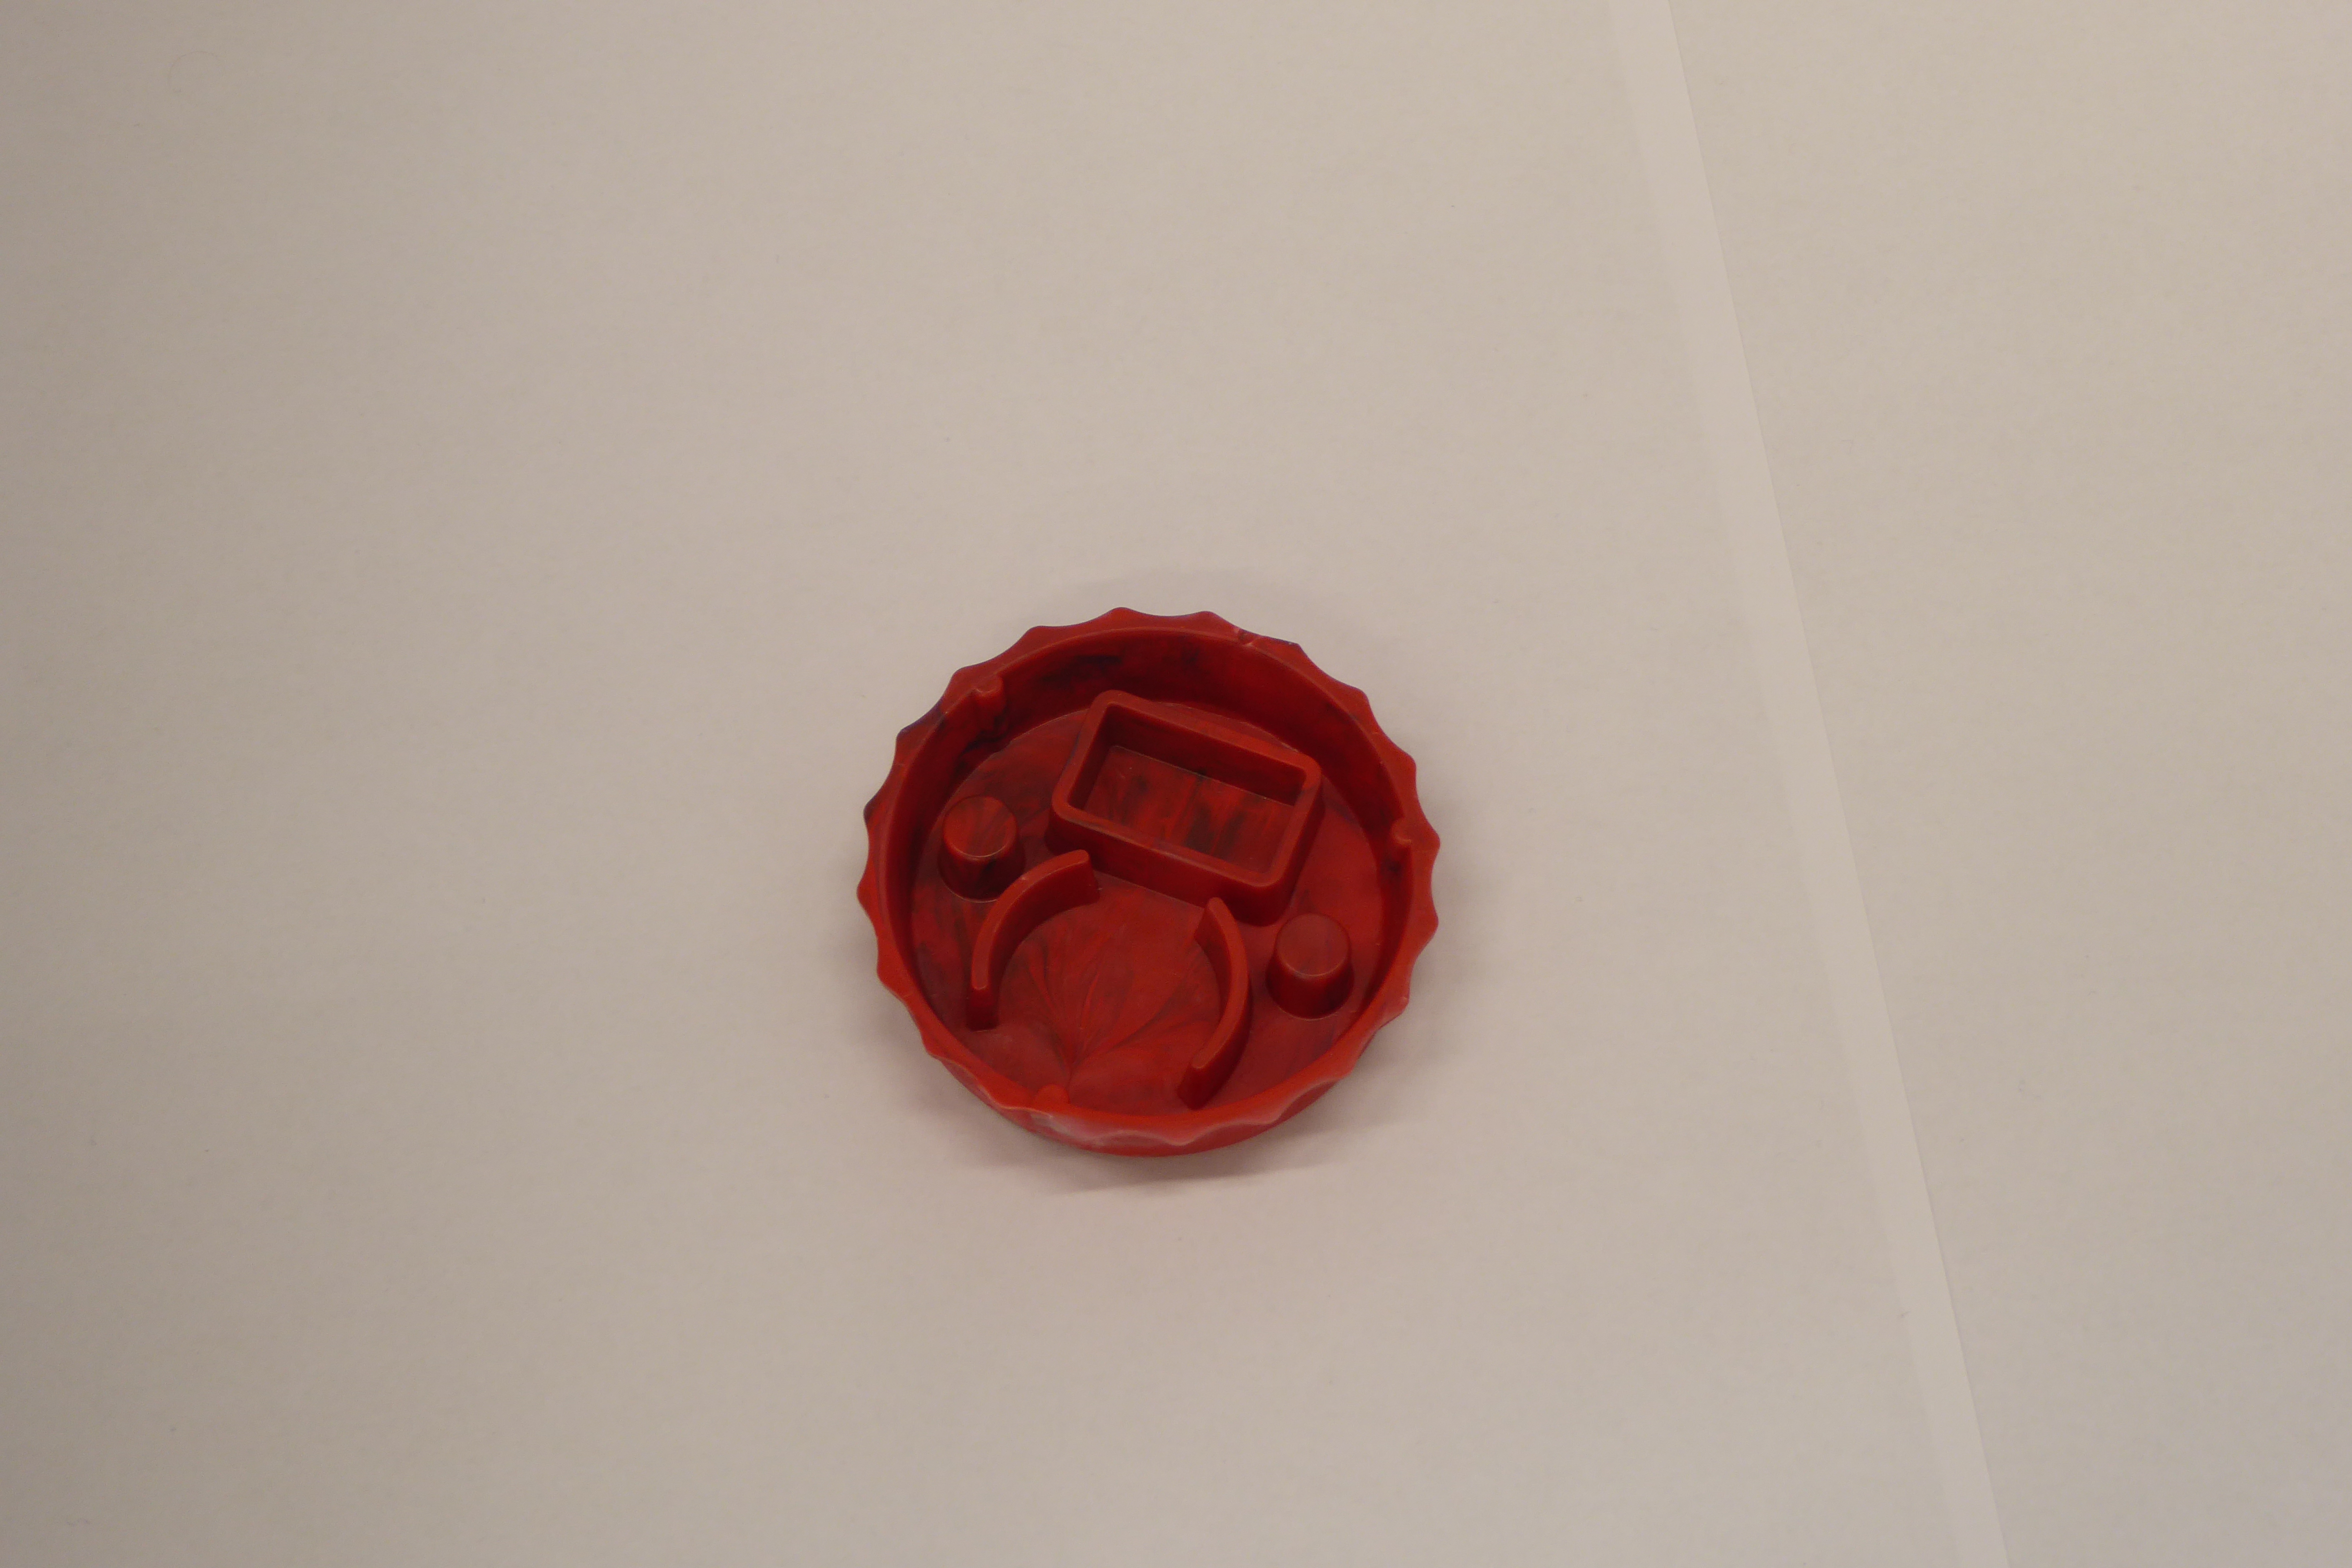
Label: Bottle Opener - Cover